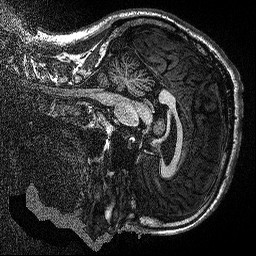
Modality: MP2RAGE
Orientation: sagittal
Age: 54
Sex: male
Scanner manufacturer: siemens
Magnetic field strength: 3 T
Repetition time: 3.13 s
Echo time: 0.00298 s